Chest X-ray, PA view. Patient: 63 years old, sex M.
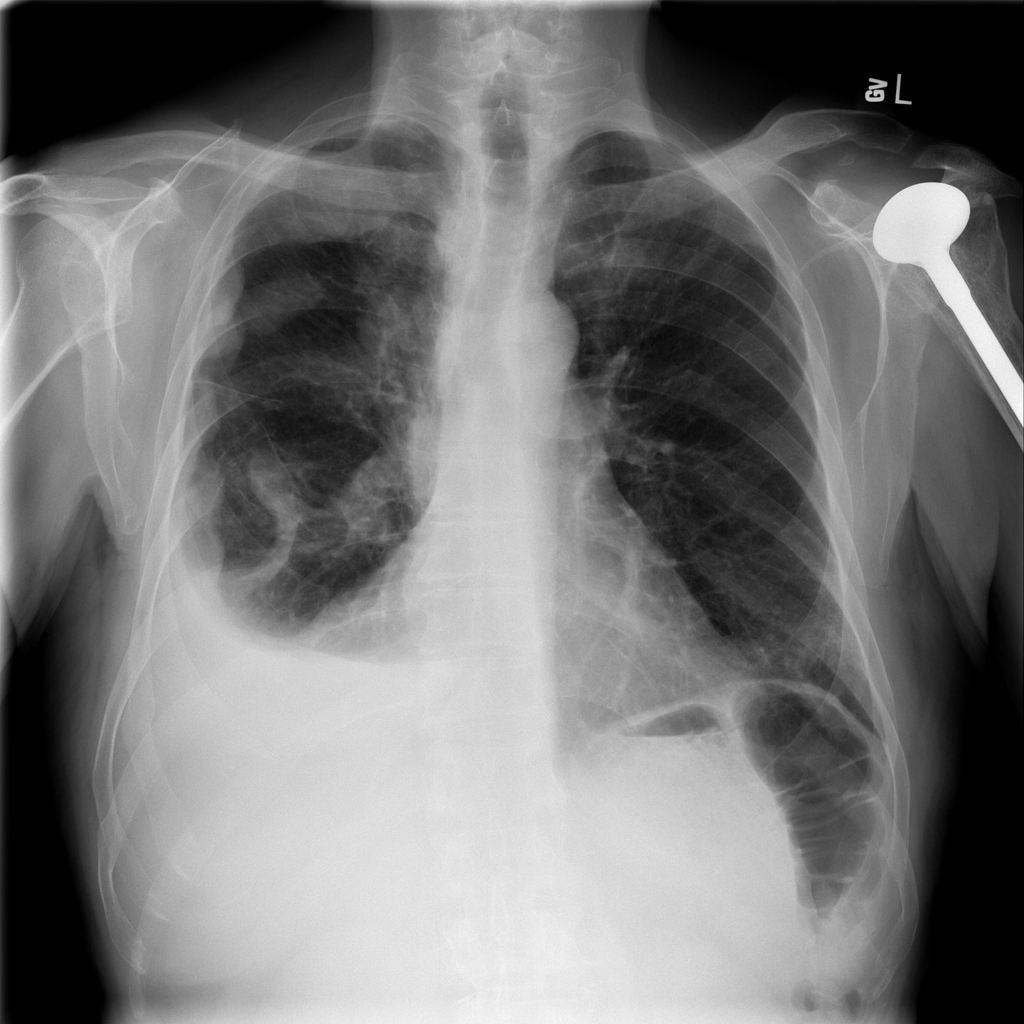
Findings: Effusion, Infiltration, Mass